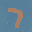
Label: 7